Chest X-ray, PA view. Patient: 49 years old, sex M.
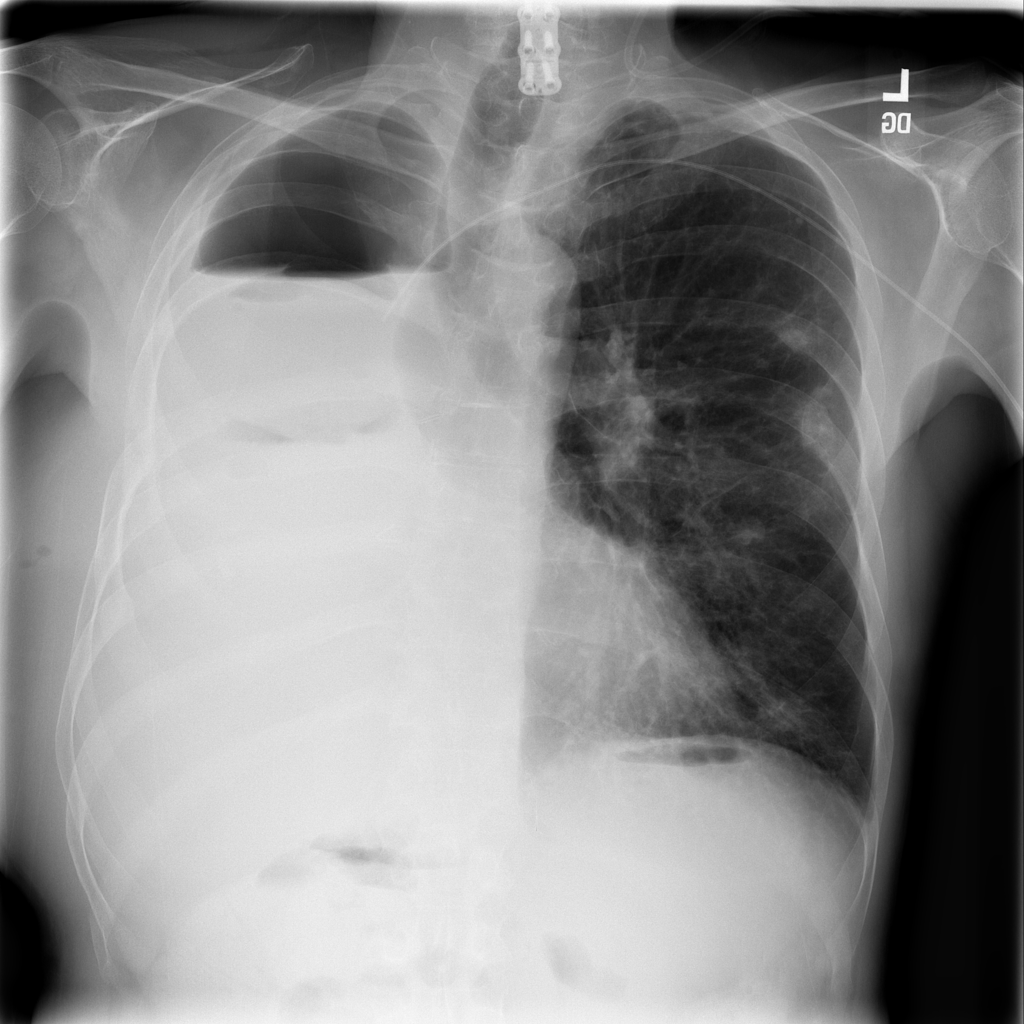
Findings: No Finding